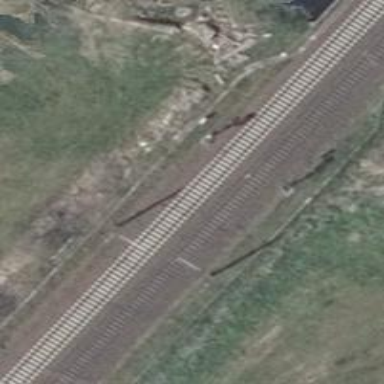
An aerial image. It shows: Railway track with contact line for electrification.